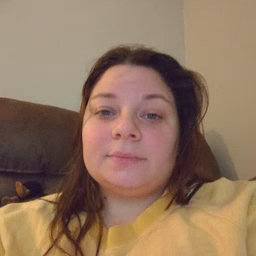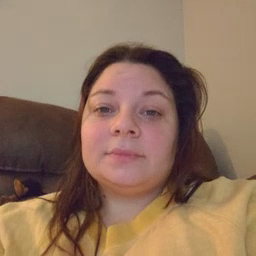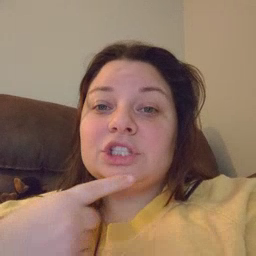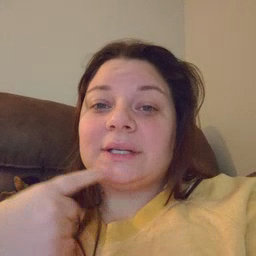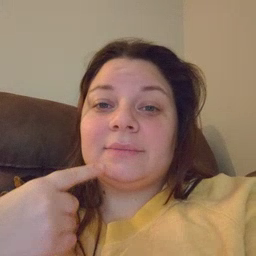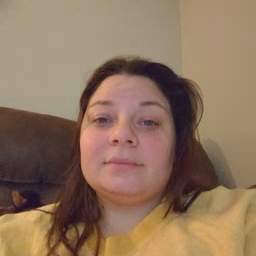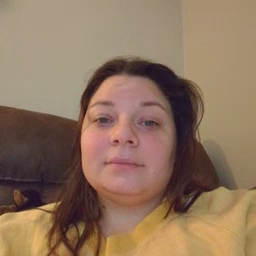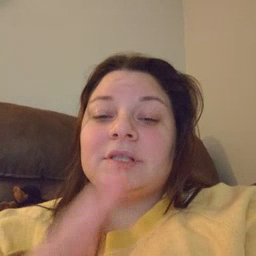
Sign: chin